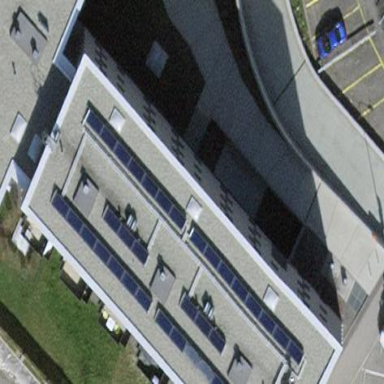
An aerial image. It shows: Building with apartments and flat roof.